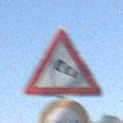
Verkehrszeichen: SeitenwindVonLinks
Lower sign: Ueberholverbot
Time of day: Midday
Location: Outdoor (Nature)
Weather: Clear
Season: NotSpecified
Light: Natural